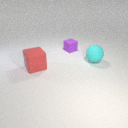
large red rubber cube to the left of large cyan rubber sphere